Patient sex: M
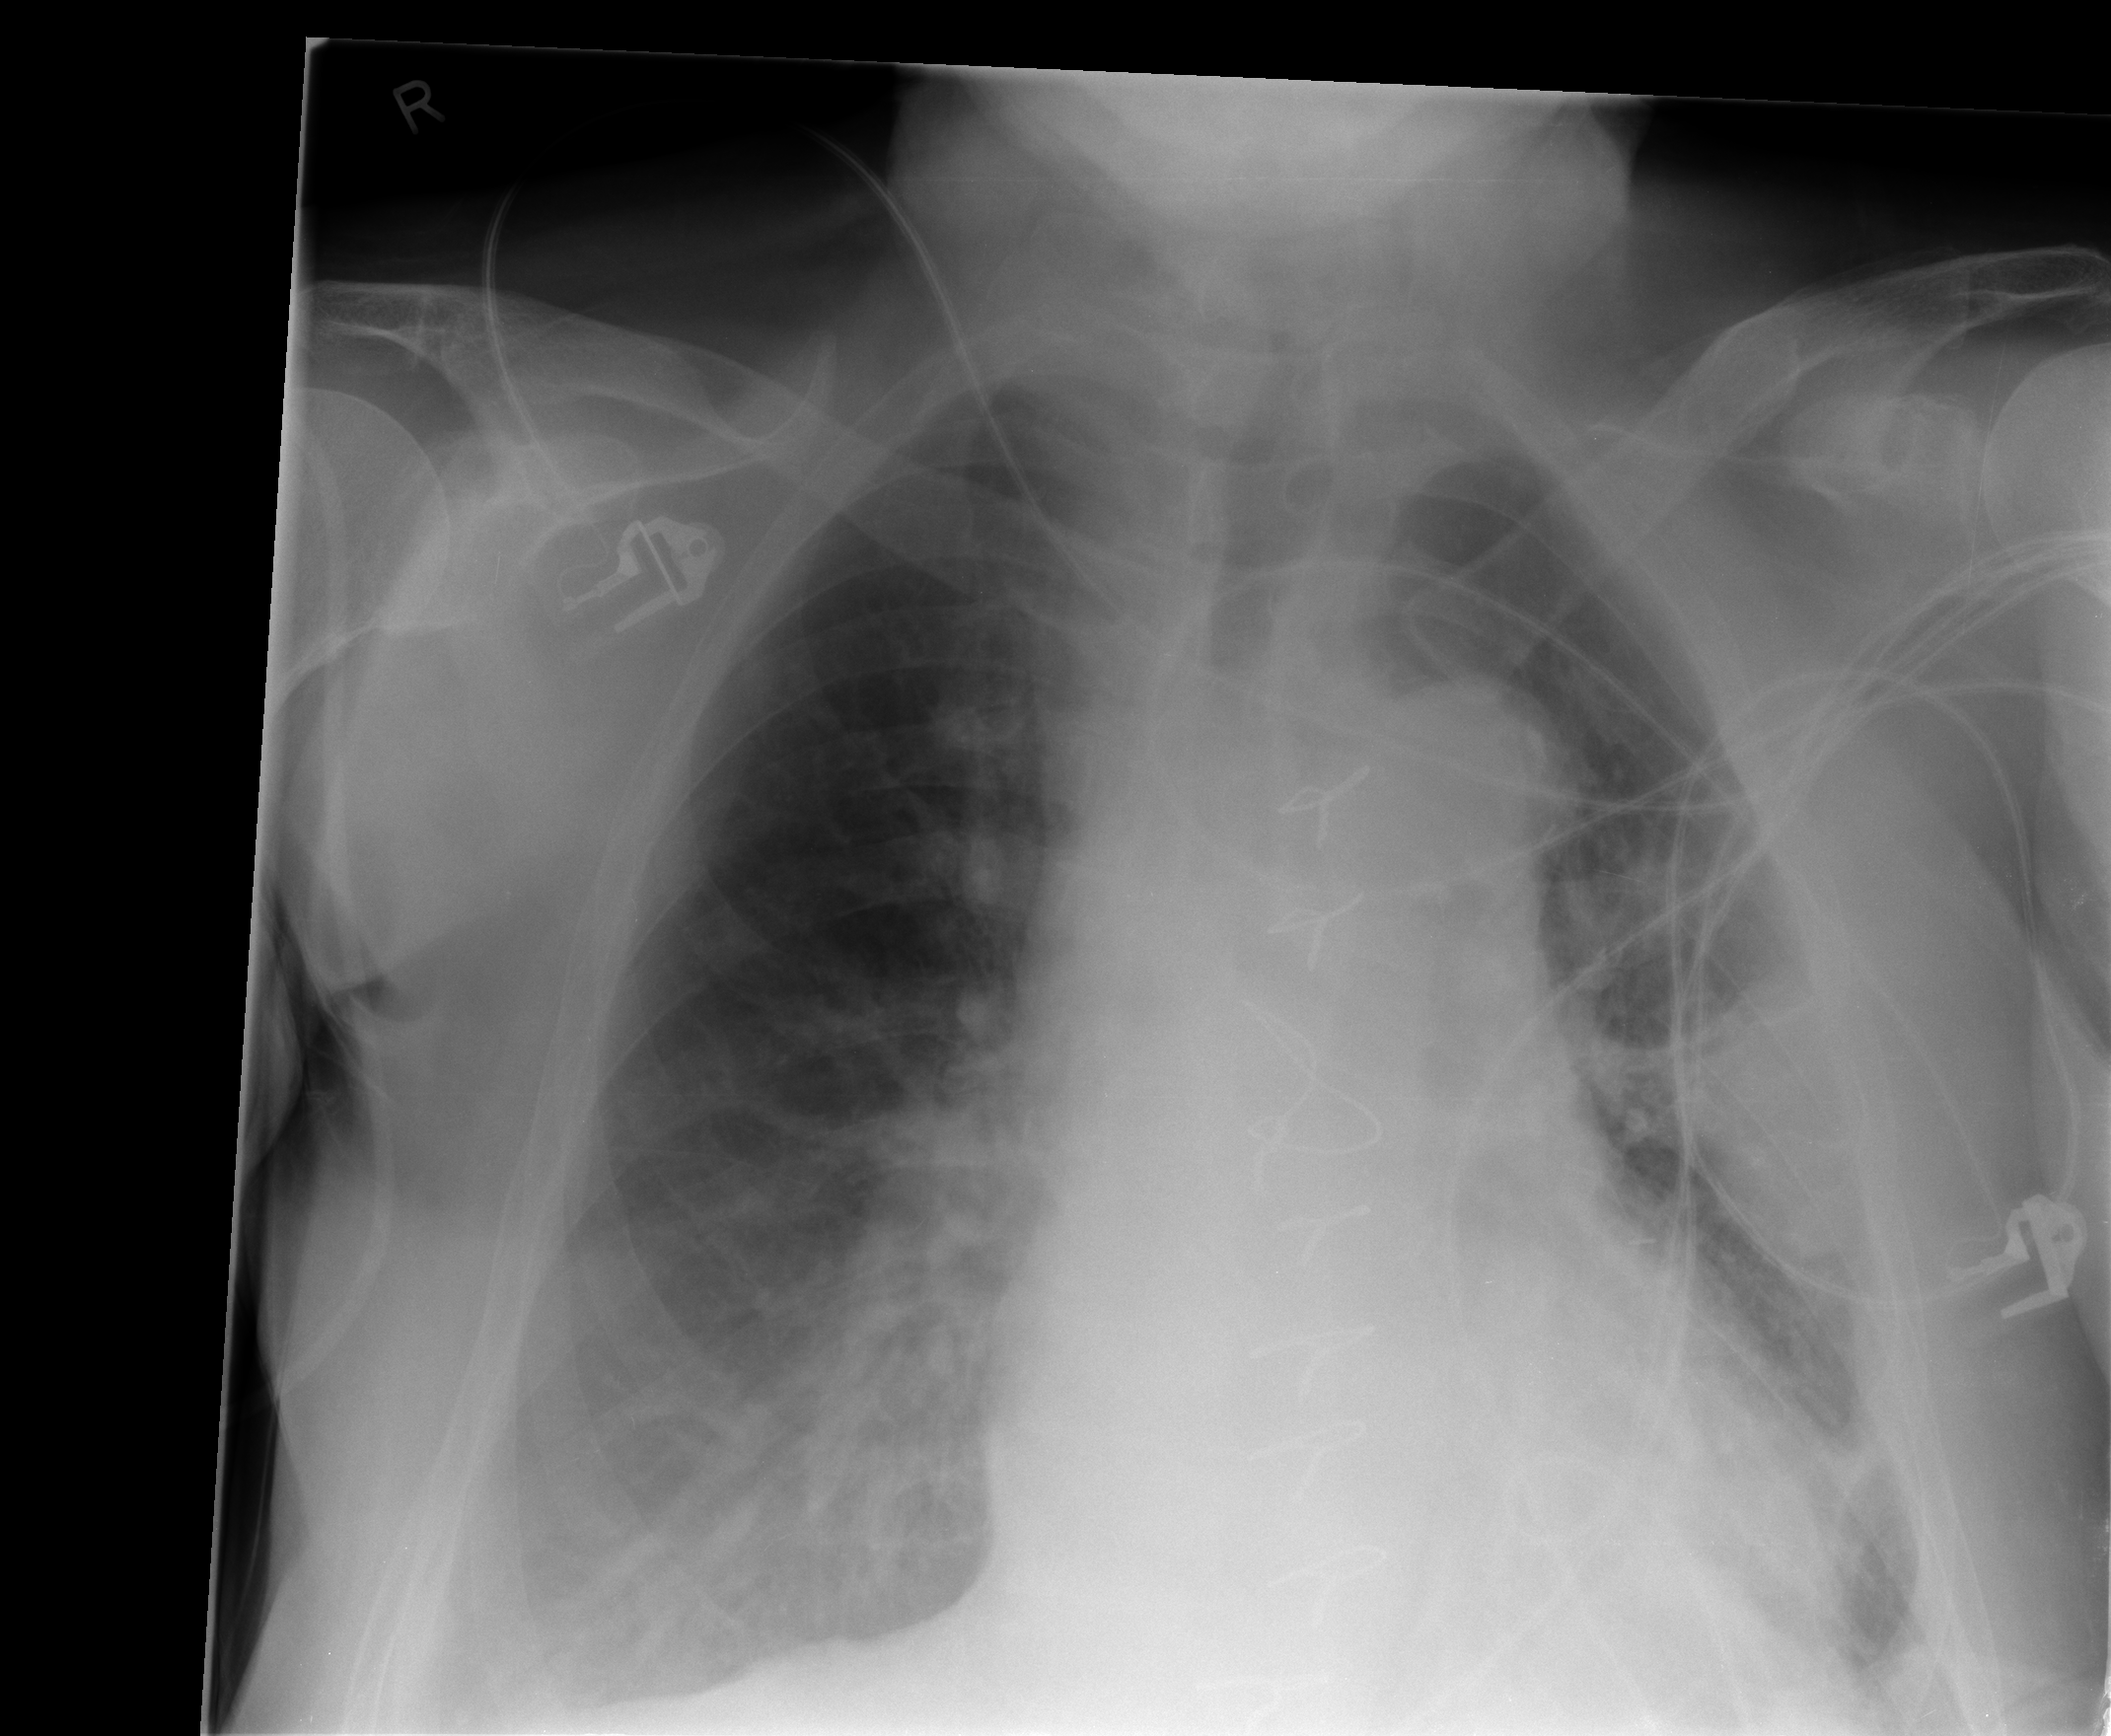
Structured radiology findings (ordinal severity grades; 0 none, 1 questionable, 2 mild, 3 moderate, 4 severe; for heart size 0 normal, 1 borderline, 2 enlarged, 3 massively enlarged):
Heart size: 1
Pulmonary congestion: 1
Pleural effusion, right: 1
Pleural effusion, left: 0
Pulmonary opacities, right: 0
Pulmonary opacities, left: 0
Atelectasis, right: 1
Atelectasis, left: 1